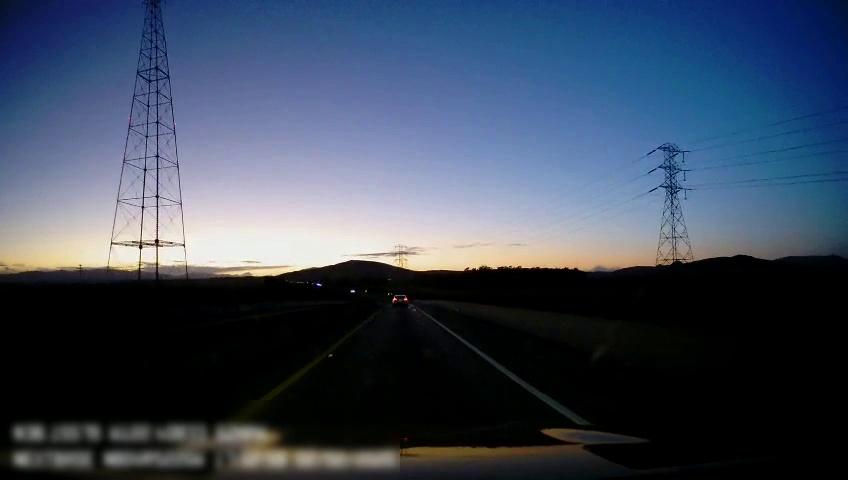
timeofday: Dusk/Dawn/Twilight
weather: Sunny
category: Drivable Space
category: Vehicles | Car
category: Lanes | Current Lane
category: Lanes | Current Lane